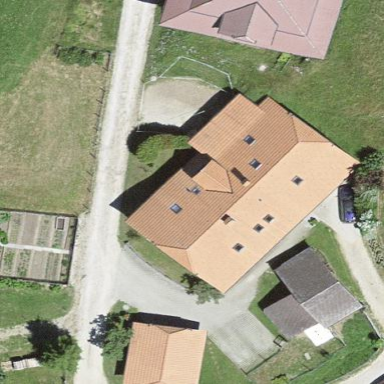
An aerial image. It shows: Farm building.